Question: I have a range input with a custom label displaying text which corresponds to the input's value. This works well except that Internet Explorer 10 also displays its own tooltip-like label containing the value. The trouble is that this tooltip obscures my label. It also displays an integer value, where the actual value of the control is a float.

I cannot figure out how to hide the label or modify its text. It is separate from the tooltip and does not respond to the title attribute. It does not respond to 'z-index' either, so I can't just position my label above it. I see no property mentioned in <URL> that would provide access to the label.
Demo: <URL>
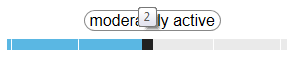
Answer: for WinJS you can use the <URL>
> Applies one or more styles to the tooltip of a slider (input type=range). Note that only display and visibility style properties are applicable for an -ms-tooltip.
'::-ms-tooltip' is listed in the <URL> however there's no link to a content page discussing the pseudo-element
---
EDIT: when I tested the first time it was on Windows 8 Consumer Preview vm, testing on Windows 8 RTM it works!
EDIT: corrected dash prefix '::-ms-tooltip'
'''
input[type=range]::-ms-tooltip {
display: none;
}
'''